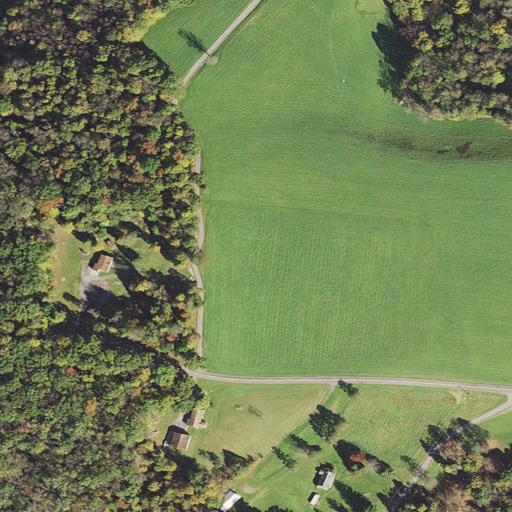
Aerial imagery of ridge(s) in Maryland named Frazee Ridge containing pasture, deciduous forest, mixed forest, and open development